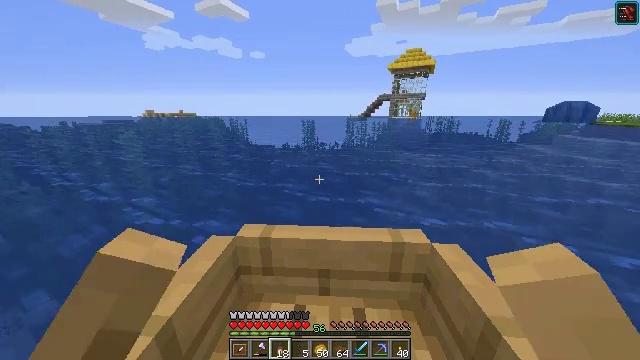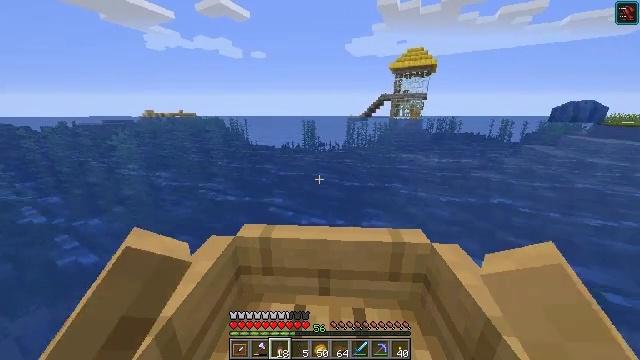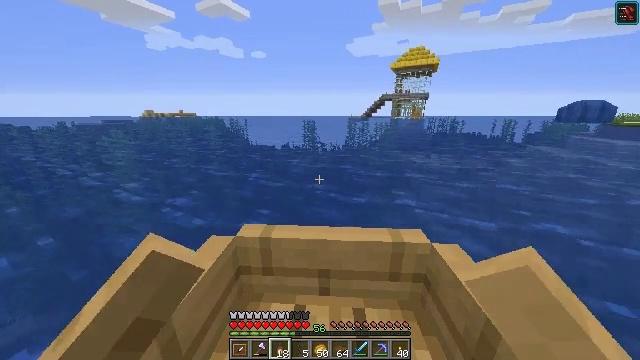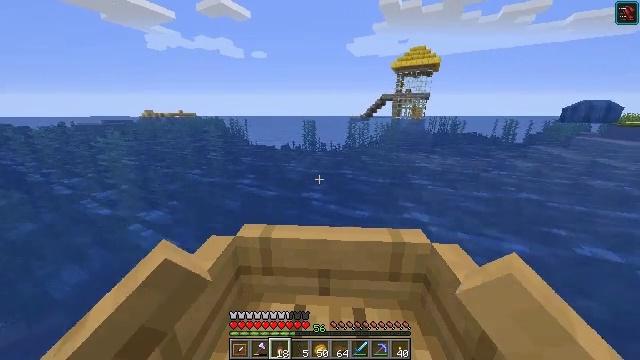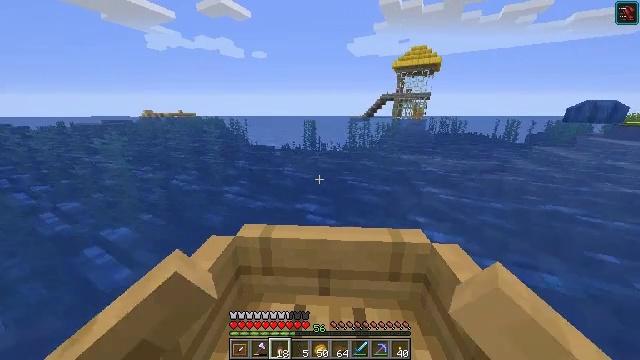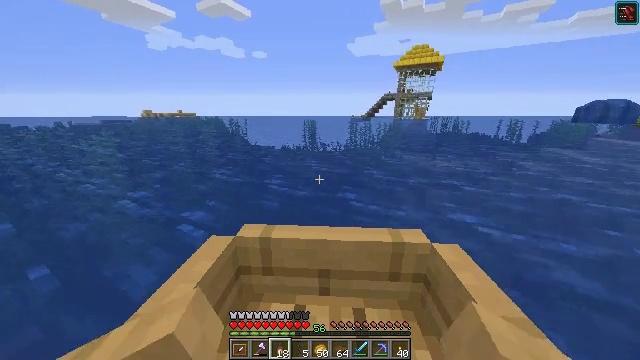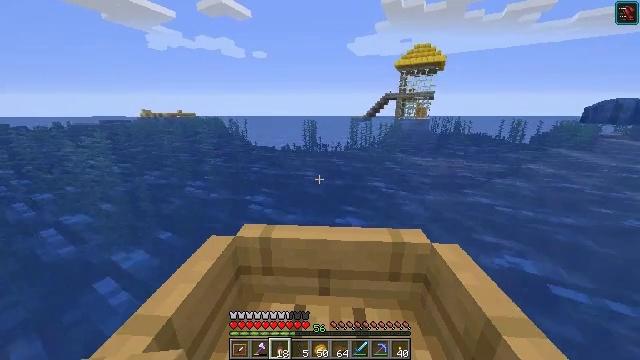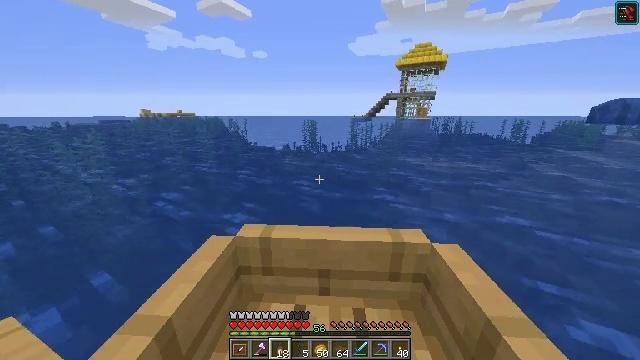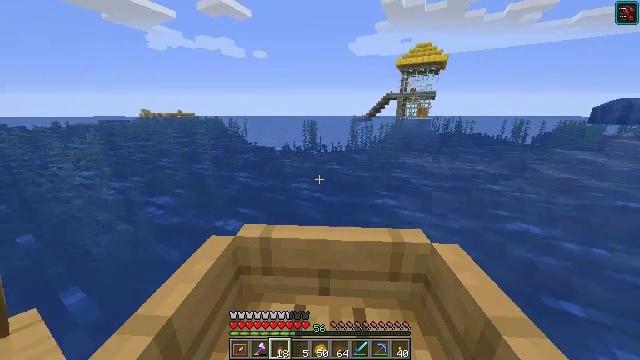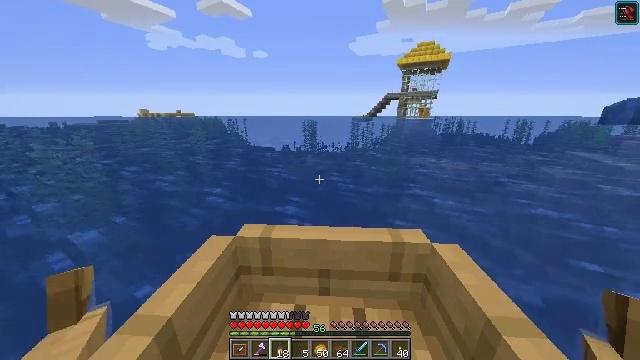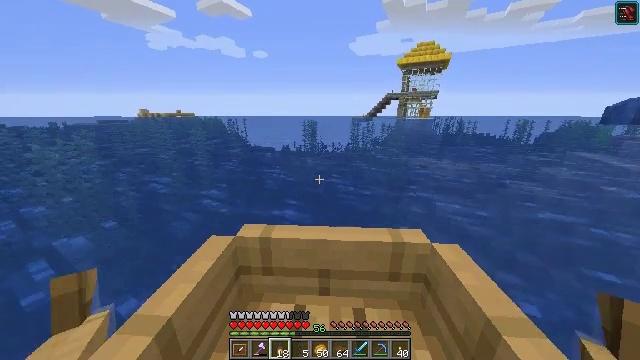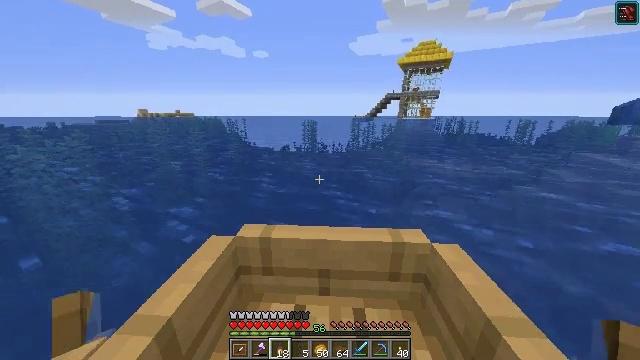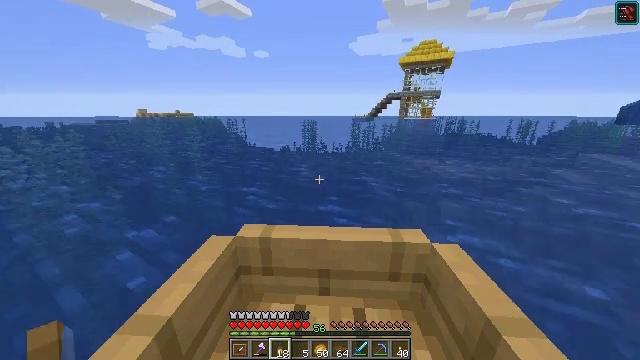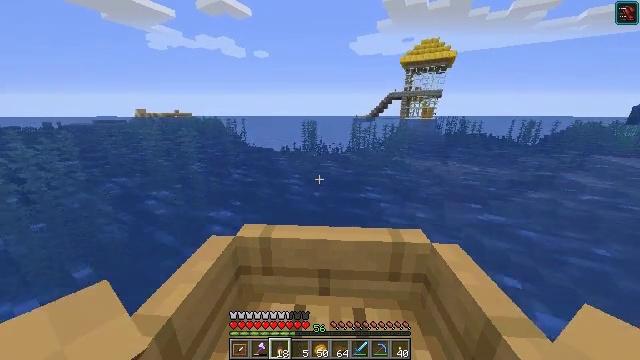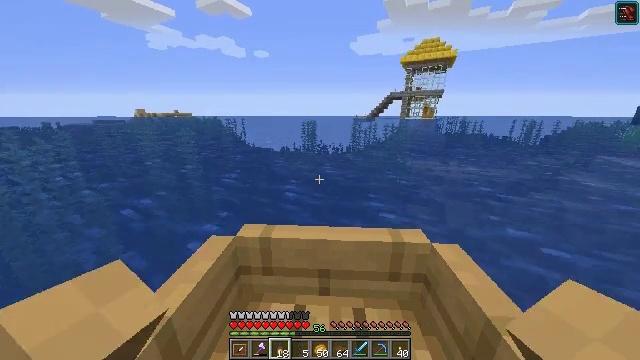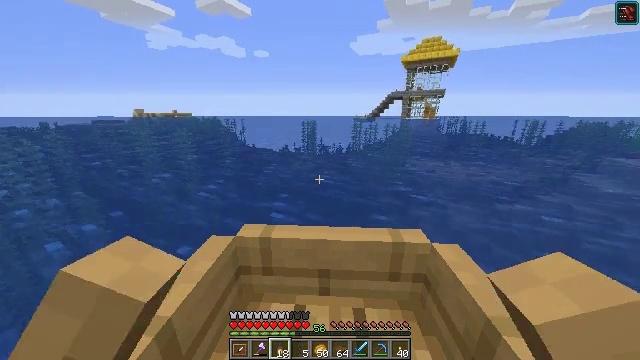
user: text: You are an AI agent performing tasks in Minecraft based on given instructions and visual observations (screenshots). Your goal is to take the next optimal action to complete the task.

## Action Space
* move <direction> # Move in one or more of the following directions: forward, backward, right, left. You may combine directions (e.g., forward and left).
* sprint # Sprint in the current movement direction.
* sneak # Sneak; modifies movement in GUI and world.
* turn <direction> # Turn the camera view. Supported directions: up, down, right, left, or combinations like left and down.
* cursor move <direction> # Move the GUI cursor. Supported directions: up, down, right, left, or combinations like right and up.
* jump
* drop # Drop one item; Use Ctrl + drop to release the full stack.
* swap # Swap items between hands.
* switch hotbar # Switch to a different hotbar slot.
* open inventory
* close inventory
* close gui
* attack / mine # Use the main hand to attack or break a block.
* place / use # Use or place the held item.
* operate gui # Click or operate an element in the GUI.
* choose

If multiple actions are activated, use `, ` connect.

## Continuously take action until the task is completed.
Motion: motion action
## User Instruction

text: Remove redstone wire from your setup.
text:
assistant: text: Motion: move forward
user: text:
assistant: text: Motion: move forward
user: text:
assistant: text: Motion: move forward
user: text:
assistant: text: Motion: move forward
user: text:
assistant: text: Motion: move forward
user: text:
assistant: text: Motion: move forward
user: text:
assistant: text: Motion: move forward
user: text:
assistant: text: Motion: move forward
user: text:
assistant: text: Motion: move forward
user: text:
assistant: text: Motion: move forward
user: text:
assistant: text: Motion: move forward
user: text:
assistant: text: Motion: move forward
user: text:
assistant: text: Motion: move forward
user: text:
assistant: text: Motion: move forward
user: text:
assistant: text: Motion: move forward
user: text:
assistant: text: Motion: move forward
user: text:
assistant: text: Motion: move forward
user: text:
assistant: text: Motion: move forward
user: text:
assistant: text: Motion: move forward
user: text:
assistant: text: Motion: move forward
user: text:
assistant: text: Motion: move forward
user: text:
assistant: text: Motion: move forward
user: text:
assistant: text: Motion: move forward
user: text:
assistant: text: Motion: move forward
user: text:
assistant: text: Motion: move forward
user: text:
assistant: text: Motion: move forward
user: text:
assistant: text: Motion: move forward
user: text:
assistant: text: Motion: move forward
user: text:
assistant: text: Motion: move forward
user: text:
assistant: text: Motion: move forward